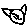
Label: cat